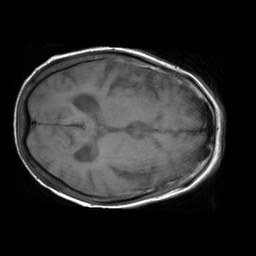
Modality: T1w
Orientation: axial
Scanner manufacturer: philips
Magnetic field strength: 3 T
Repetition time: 0.5331 s
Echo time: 0.01 s